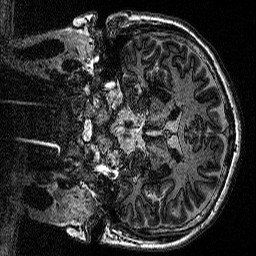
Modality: MP2RAGE
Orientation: coronal
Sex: male
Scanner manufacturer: siemens
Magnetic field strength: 3 T
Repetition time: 5 s
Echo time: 0.00292 s